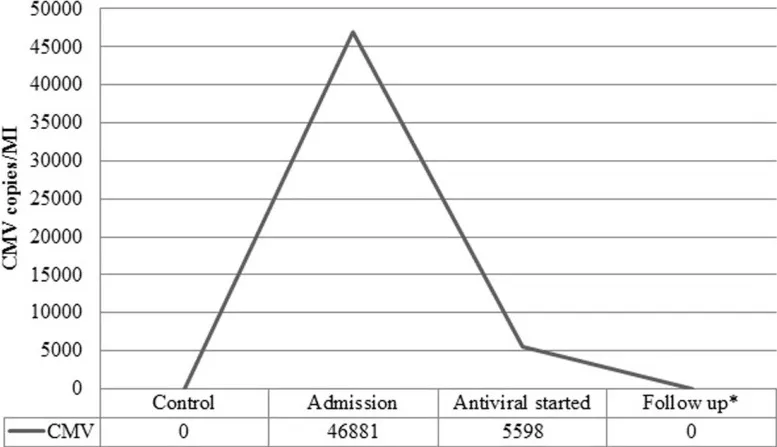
Viral load before and after treatment. Viral load in copies/MI for Cytomegalovirus (CMV) measured at admission, post treatment with valgancyclovir and during follow-up.
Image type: chart (chart)